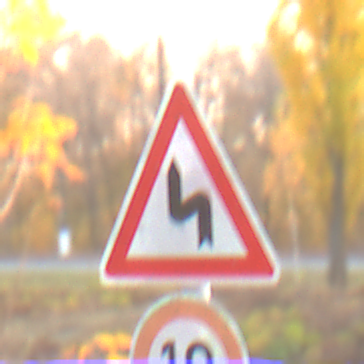
Verkehrszeichen: DoppelkurveZunaechstLinks
Zusatzzeichen unten: Geschwindigkeit10
Umgebung: Roofed, Suburban
Tageszeit: SunriseSunset
Wetter: Clear
Licht: Natural
Jahreszeit: NotSpecified
Kontrast: MediumContrast